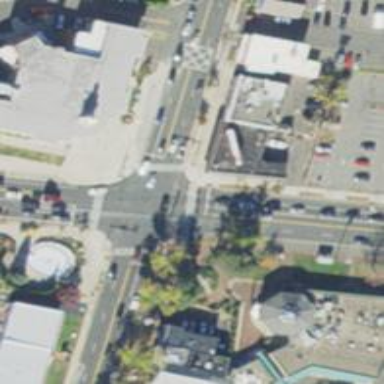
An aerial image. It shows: Marked road crossing.